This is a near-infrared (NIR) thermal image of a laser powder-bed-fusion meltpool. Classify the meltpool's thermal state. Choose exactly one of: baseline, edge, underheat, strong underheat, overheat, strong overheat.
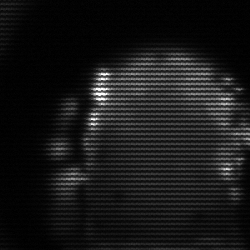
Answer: baseline